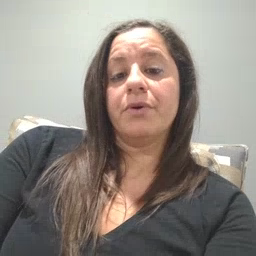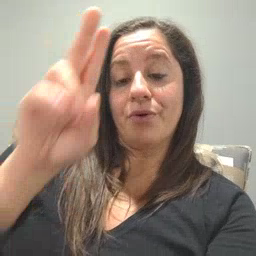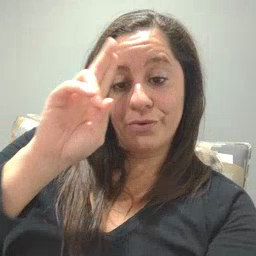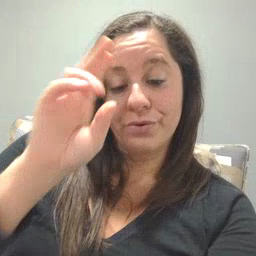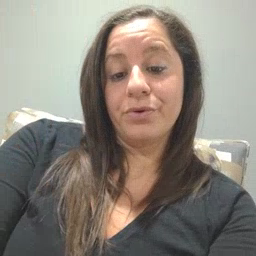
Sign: uncle